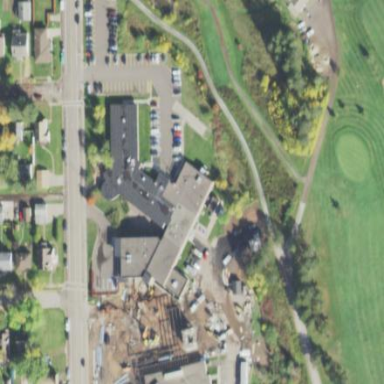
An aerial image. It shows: Healthcare facility identified as hospital.